Question: Is there anyway to add Authorization request header when configuring
?
In CLI, adding the '-H "Authorization: ..."' on 'stripe listen' command does the trick. Just wondering if this is also available on the Stripe Dashboard.
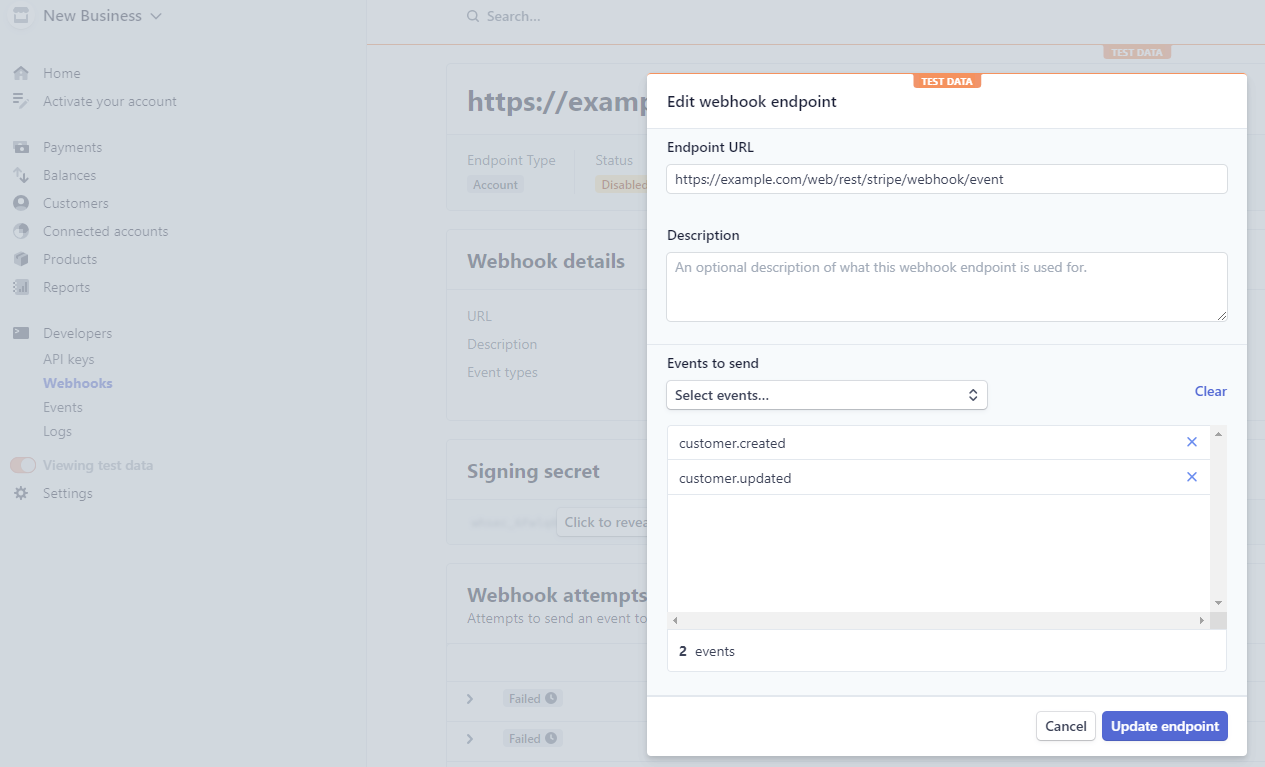
Answer: The only authentication Stripe supports for sending webhooks to your server right now is Basic Auth in the URL, so e.g. you'd add the URL in the Dashboard as :
'''
https://username:password@example.com/webhook-endpoint
'''
There's no way to specify headers, that's something stripe-cli supports for assisting in local development but not part of the general webhook endpoint configuration.